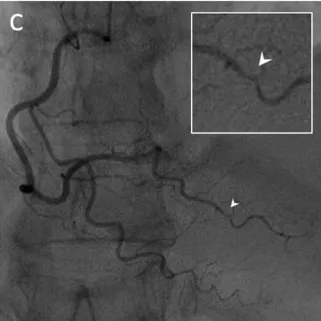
Invasive coronary angiography (ICA) with intravascular imaging by optical coherence tomography (OCT). (C) ICA of the right coronary artery revealing a focal irregularity of the posterior left ventricular artery (PLV), magnified in the inset (white arrow).
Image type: radiology (x_ray)